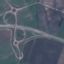
Land use / land cover: Highway